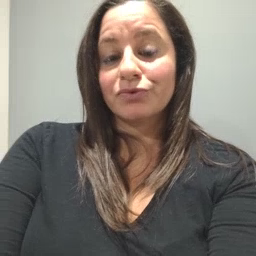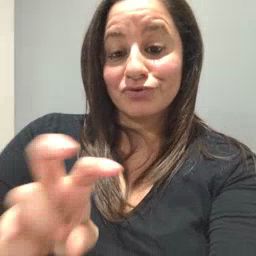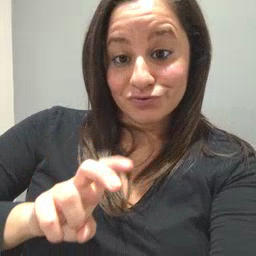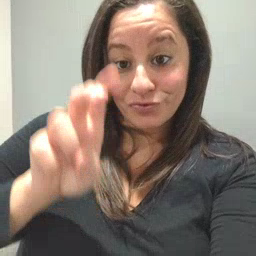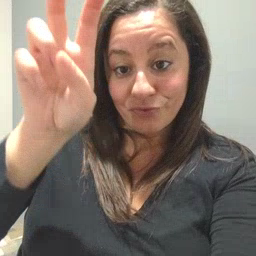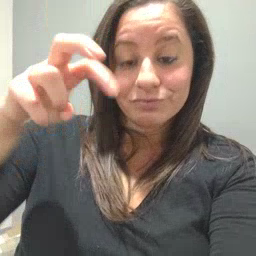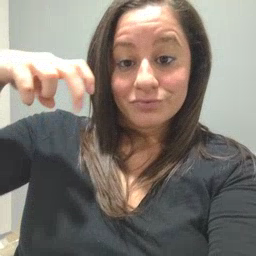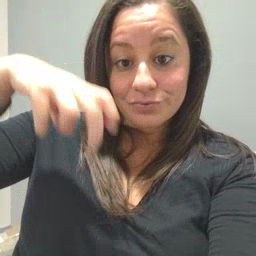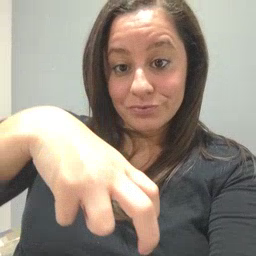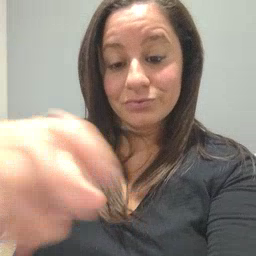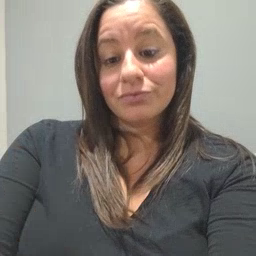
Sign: stairs